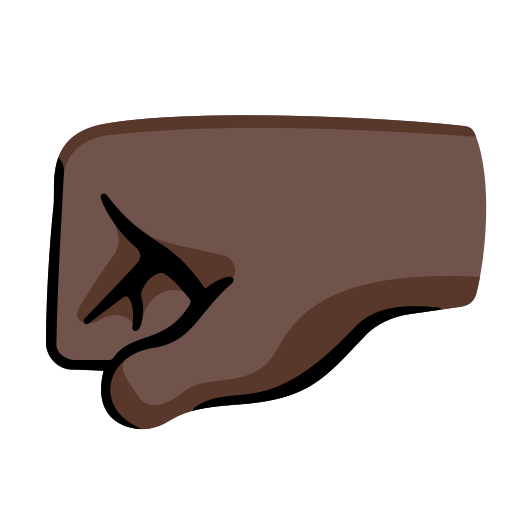
Emoji: 🤛🏿